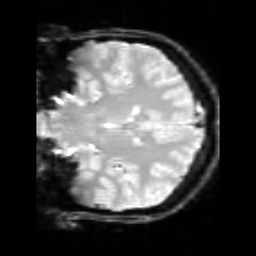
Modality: inplaneT2
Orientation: coronal
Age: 24
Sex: female